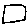
Label: square